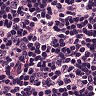
Metastatic tissue present: no